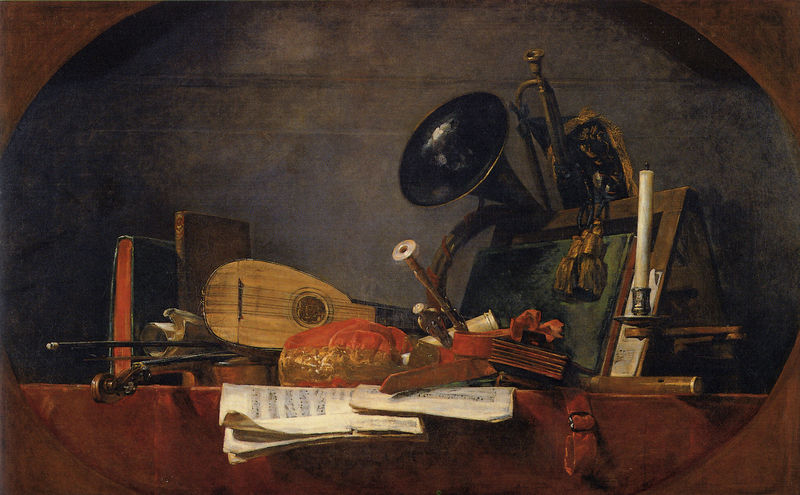
Titel: Les attributs de la musique, Die Attribute der Musik
Künstler: Jean-Baptiste Siméon Chardin
Standort: Paris
Institution: Musée du Louvre
Schlagwörter: blau, blätter, dunkel, gemälde, kopf, körper, schatten, weiß, grün, ocker, braun, grau, hell, holz, licht, orange, schwarz, stuhl, tisch, gürtel, rot, tuch, beige, malerei, regal, band, barock, rahmen, samt, bild, horn, instrument, tischdecke, öl, natur, brüstung, gold, decke, gitarre, instrumente, musik, seide, oval, rund, chaos, stilleben, stillleben, bilderrahmen, bücher, papier, papiere, bogen, noten, notenständer, lila, sepia, steg, tafel, pfeife, musikinstrument, notenblatt, notenblätter, kerze, metall, kordel, quaste, masche, tischkante, vanitas, schnalle, memento mori, messing, vergänglichkeit, buch, motiv, loch, chardin, pult, einband, rolle, pergament, flöte, geige, geigenbogen, violine, kerzenhalter, buchrücken, seiten, papierrolle, leder, rollen, rotbraun, troddel, troddeln, lesepult, gurt, laute, mandoline, saiten, fanfare, dudelsack, posaune, flöten, buche, texte, fidel, docht, quasten, gelöscht, note, trompete, ausgelöscht, blasinstrumente, bücherständer, holzinstrumente, jagdhorn, musikalien, musikinstrumente, notenbuch, pergamentrolle, stlleben, traversflöte, tuba, ukulele, blasinstrument, sachen, bigen, sinne, grammophon, intrumente, kerz, krempel, fabio, keze, vanite, kerzejhalter